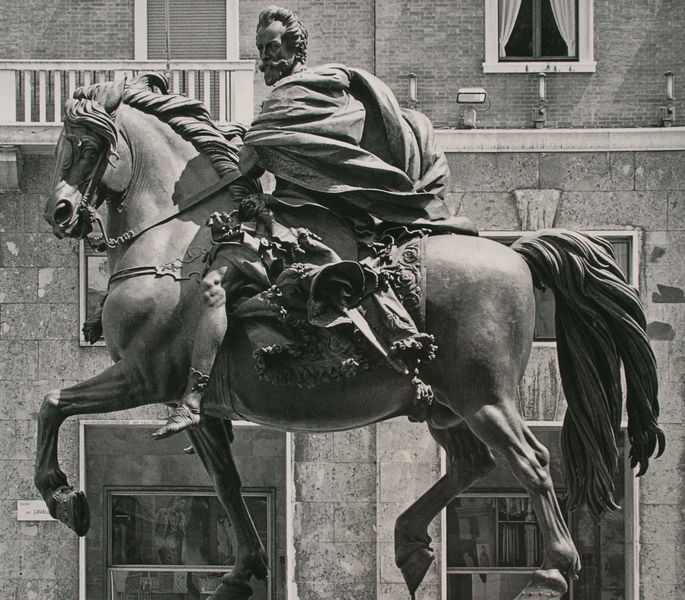
Titel: Reiterstandbild des Alessandro Farnese
Künstler: Francesco Mochi
Standort: Piacenza
Institution: Piazza dei Cavalli
Schlagwörter: held, kopf, mann, schatten, umhang, bewegung, fenster, frisur, glas, grau, haar, lampe, licht, haus, bart, architektur, falten, stein, vollbart, vorhang, spiegelung, wind, brüstung, gewand, mantel, decke, pferd, reiter, skulptur, statue, hufe, mähne, reiten, reiterbild, ritt, sattel, schwanz, schweif, zaumzeug, zügel, balkon, bein, fassade, italien, schlacht, schnäuzer, gardine, muskeln, glanz, metall, sandalen, bauch, plastik, knie, foto, fotografie, photographie, barfuss, stolz, fuss, denkmal, scheiben, schwarz-weiß, lauf, jalousie, helm, stiefel, wallenstein, photo, sims, gesims, risalit, aufmerksam, ross, leder, nüstern, nüster, schlachtross, standbild, geicht, reiterstatue, reiterstandbild, schwaz, zwirbelbart, reiterdenkmal, statur, vorderlauf, bronce, strahler, fasse, reiterstautr, reiterskulptur